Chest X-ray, AP view. Patient: 57 years old, sex M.
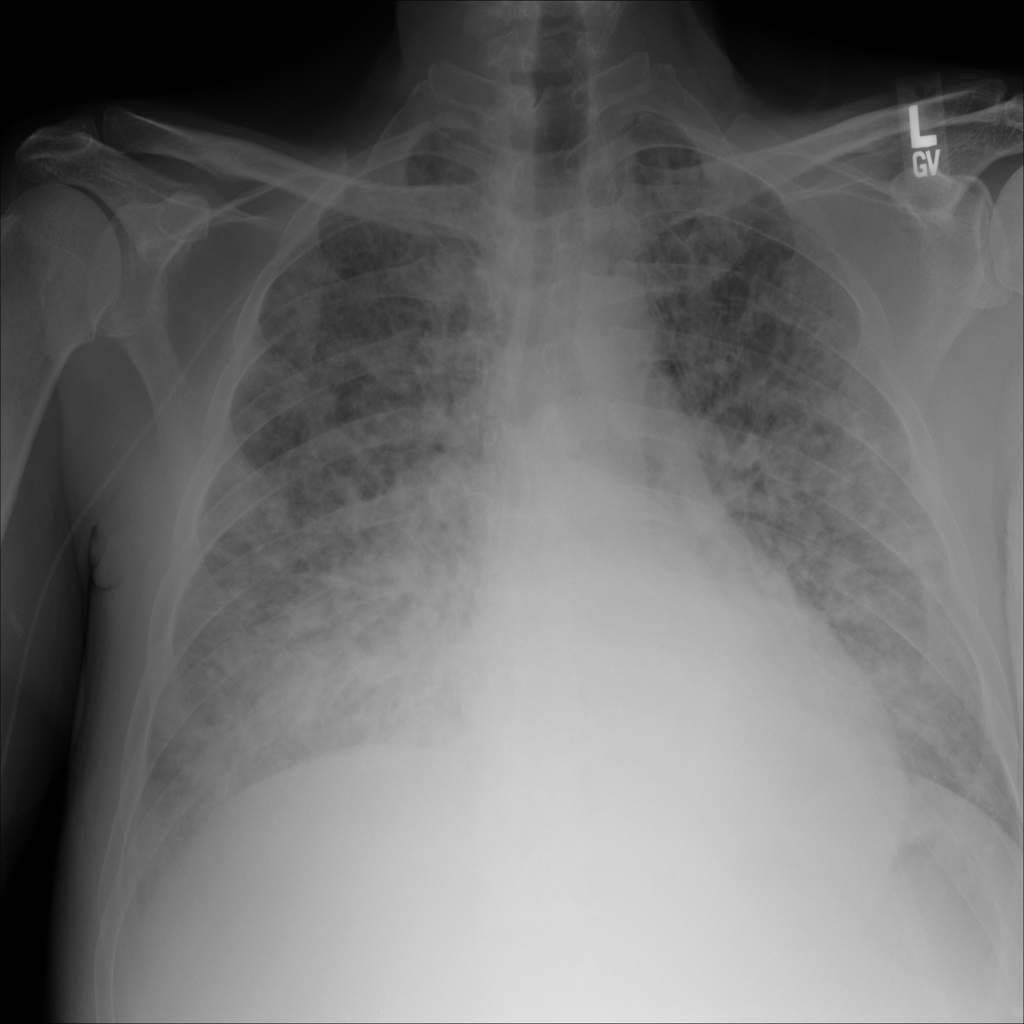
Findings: Consolidation, Infiltration